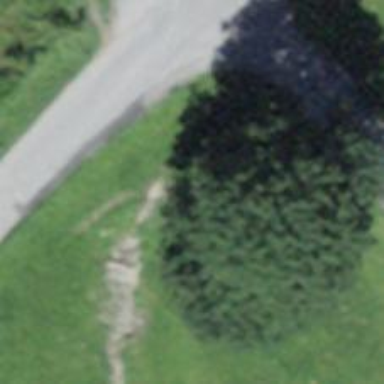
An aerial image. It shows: Culvert tunnel.